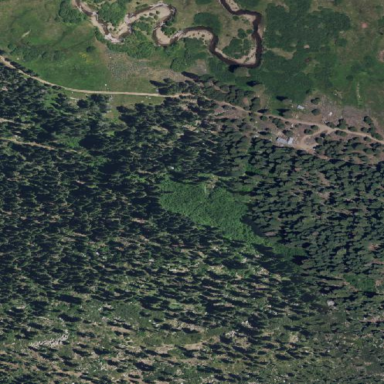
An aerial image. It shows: Evergreen needle-leaved woodland.